Interaction volume radius: 10 \u00c5
Interaction volume height: 15 \u00c5
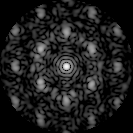
Disorder parameter: 0.5786